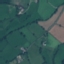
Land use / land cover: Pasture